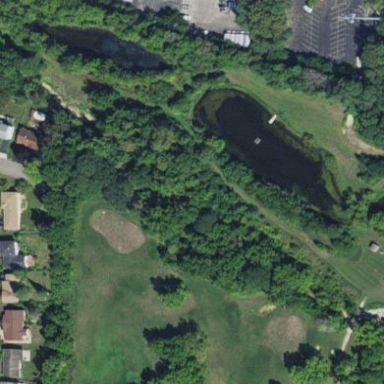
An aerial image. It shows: Water hazard on golf course. The hazard is natural water feature.